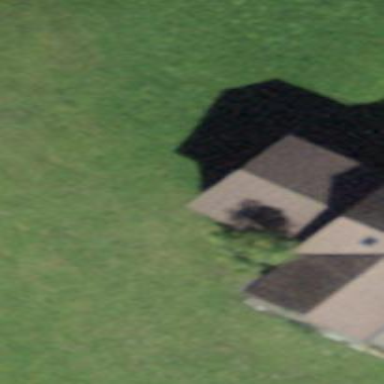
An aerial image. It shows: Barn.